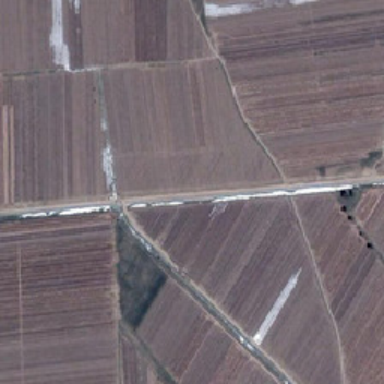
It is white brown and brown brown .